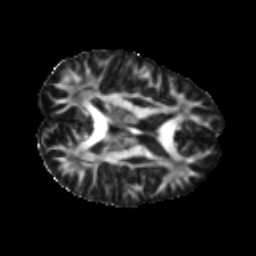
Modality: FA
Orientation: axial
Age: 24
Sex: male
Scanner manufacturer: ge
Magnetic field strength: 3 T
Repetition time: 7.8 s
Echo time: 0.0606 s